Interaction volume radius: 5 \u00c5
Interaction volume height: 10 \u00c5
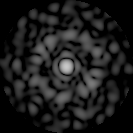
Disorder parameter: 0.8516